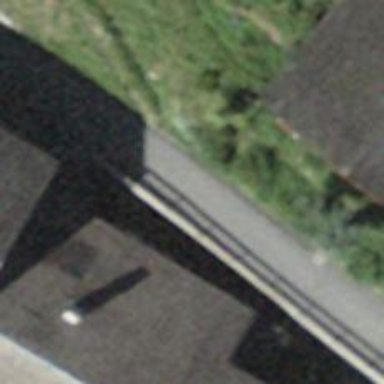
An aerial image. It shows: Alleyway designated as service road.